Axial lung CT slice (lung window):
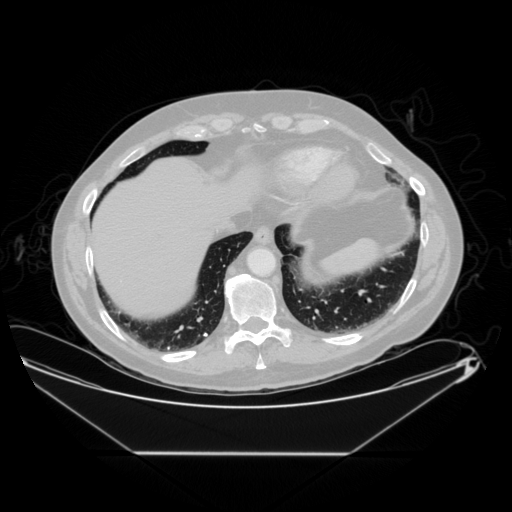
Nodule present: yes
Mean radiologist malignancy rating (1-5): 1